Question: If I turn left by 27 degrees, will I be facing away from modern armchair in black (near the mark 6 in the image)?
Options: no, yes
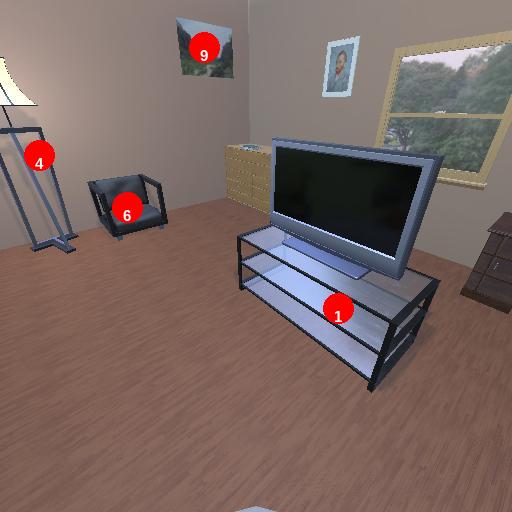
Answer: no